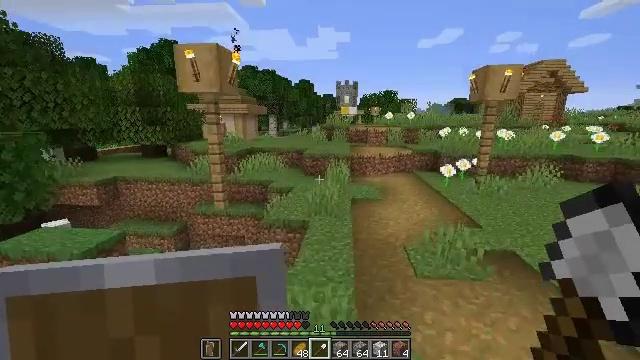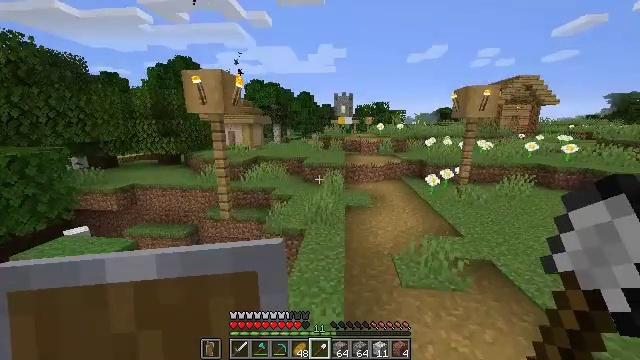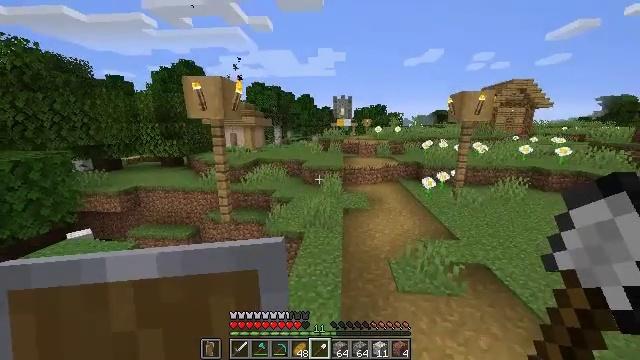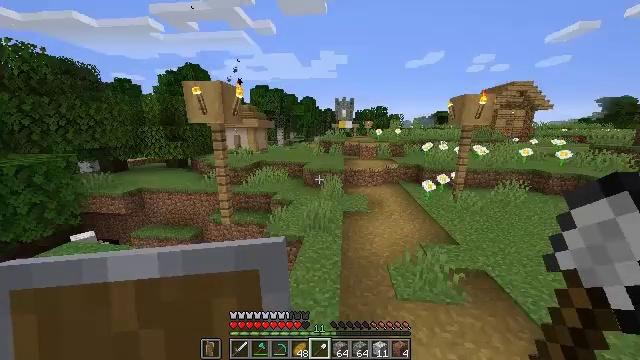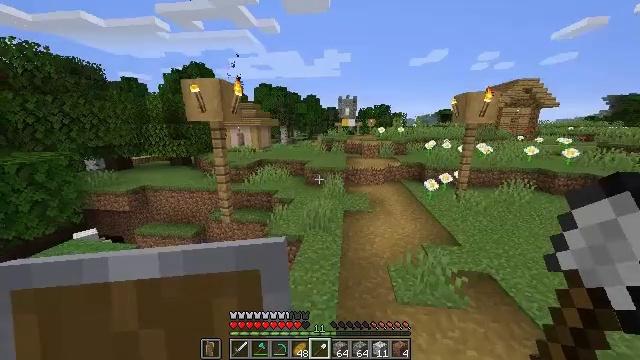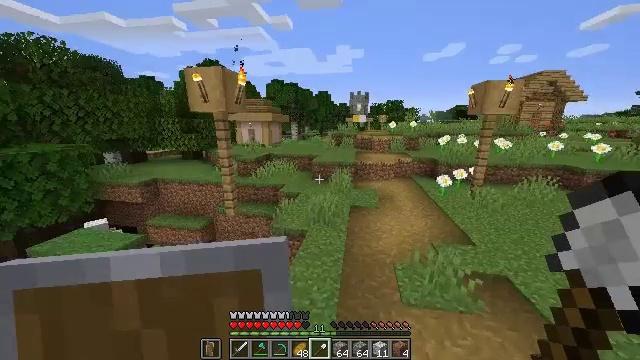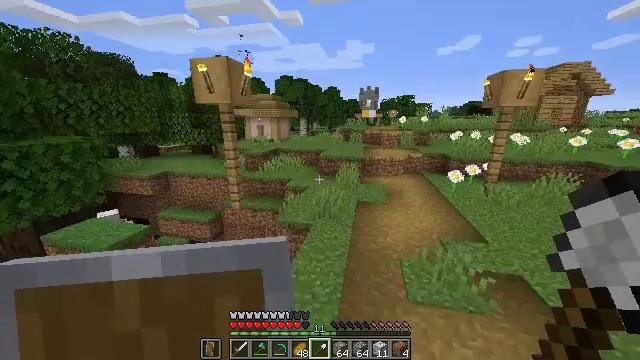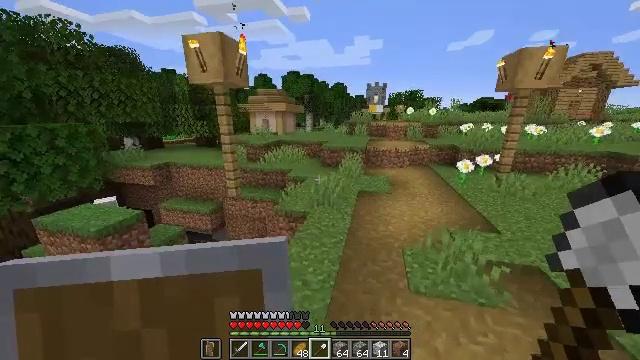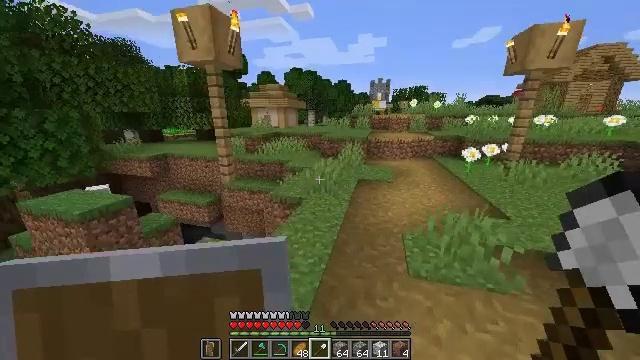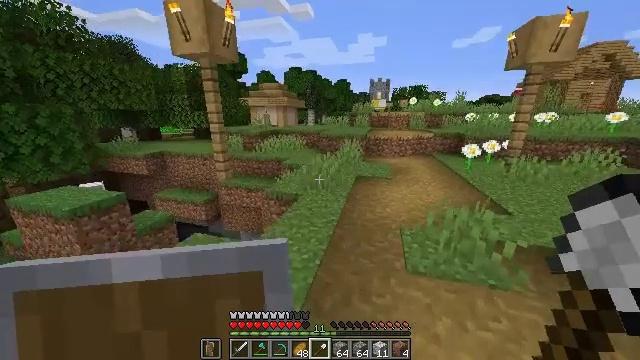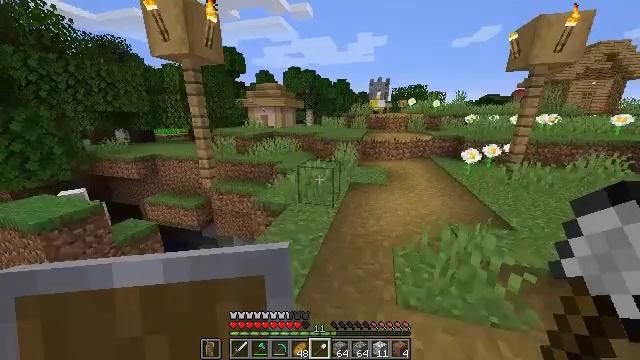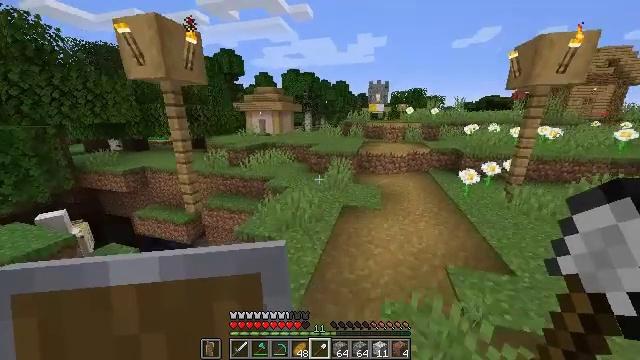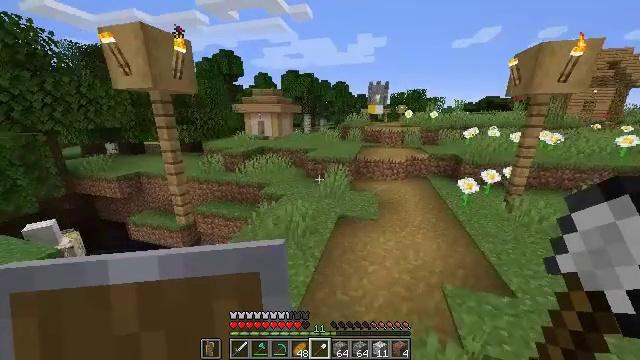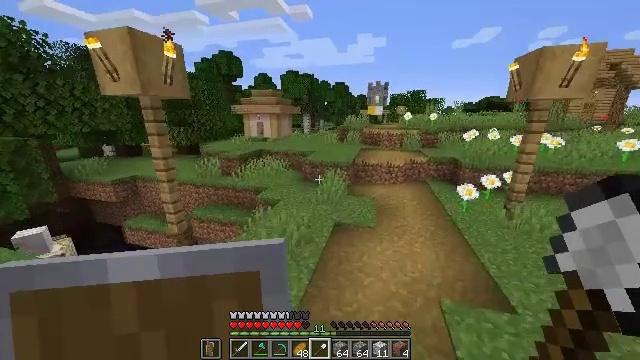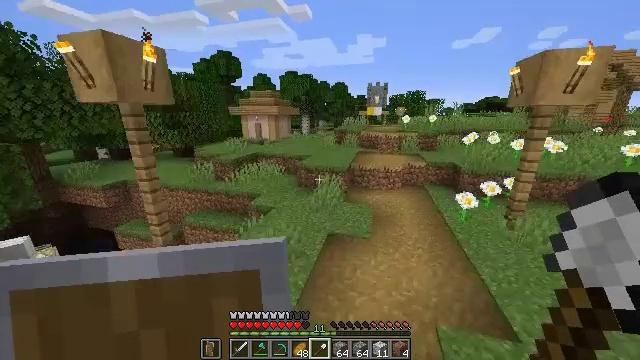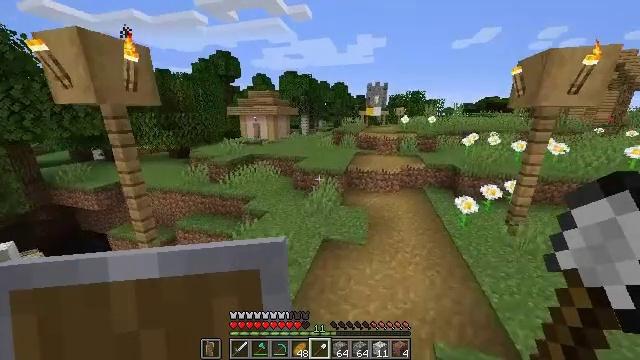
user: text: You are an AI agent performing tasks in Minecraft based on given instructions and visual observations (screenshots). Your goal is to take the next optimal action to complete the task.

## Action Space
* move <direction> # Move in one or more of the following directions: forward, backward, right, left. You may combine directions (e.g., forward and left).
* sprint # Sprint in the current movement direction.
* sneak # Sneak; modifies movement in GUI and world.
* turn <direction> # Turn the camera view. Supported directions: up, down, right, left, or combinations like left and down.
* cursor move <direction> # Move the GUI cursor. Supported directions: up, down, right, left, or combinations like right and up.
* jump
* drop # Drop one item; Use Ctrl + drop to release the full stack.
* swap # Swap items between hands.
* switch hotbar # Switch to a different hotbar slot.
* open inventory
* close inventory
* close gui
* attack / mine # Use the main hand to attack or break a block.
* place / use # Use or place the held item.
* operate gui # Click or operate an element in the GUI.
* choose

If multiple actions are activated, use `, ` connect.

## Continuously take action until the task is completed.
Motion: motion action
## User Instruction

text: Gather the blast furnace into your inventory.
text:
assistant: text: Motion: move forward, sprint, jump
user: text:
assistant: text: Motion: move forward, sprint, jump
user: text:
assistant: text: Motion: move forward and move right, sprint, jump
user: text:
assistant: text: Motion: move forward and move right, jump
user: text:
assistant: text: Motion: move forward and move right, turn left, jump
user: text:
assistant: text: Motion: move forward and move right, turn left, jump
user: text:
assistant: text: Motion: move forward and move right, turn left, jump
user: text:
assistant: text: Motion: move forward and move right, jump
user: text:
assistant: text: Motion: move forward and move right, jump
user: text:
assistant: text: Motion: move forward and move right, jump
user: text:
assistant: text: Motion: move forward and move right, jump
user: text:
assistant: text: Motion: move forward and move right, jump
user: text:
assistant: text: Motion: move forward and move right, jump
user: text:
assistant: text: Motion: move forward and move right, jump
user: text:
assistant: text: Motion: move forward and move right, jump
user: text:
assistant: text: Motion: move forward and move right, jump
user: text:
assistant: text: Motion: move forward and move right, jump
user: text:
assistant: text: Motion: move forward and move right, jump
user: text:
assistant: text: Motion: move forward and move right, jump
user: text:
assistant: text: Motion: move forward and move right, jump
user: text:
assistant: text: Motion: move forward and move right, turn right, jump
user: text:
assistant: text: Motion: move forward and move right, turn right, jump
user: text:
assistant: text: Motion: move forward and move right, turn right, jump
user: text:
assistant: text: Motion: move forward and move right, jump
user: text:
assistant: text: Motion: move forward and move right, jump
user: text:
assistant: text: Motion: move forward and move right, jump
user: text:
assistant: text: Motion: move forward and move right, jump
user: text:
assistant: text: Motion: move forward and move right, jump
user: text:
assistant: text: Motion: move forward
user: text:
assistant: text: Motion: move forward